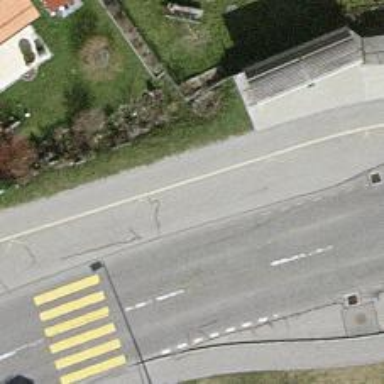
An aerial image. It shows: Bus stop with platform for public transport.